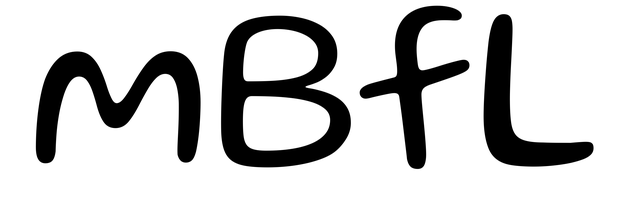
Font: Gluten_Light